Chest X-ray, PA view. Patient: 35 years old, sex M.
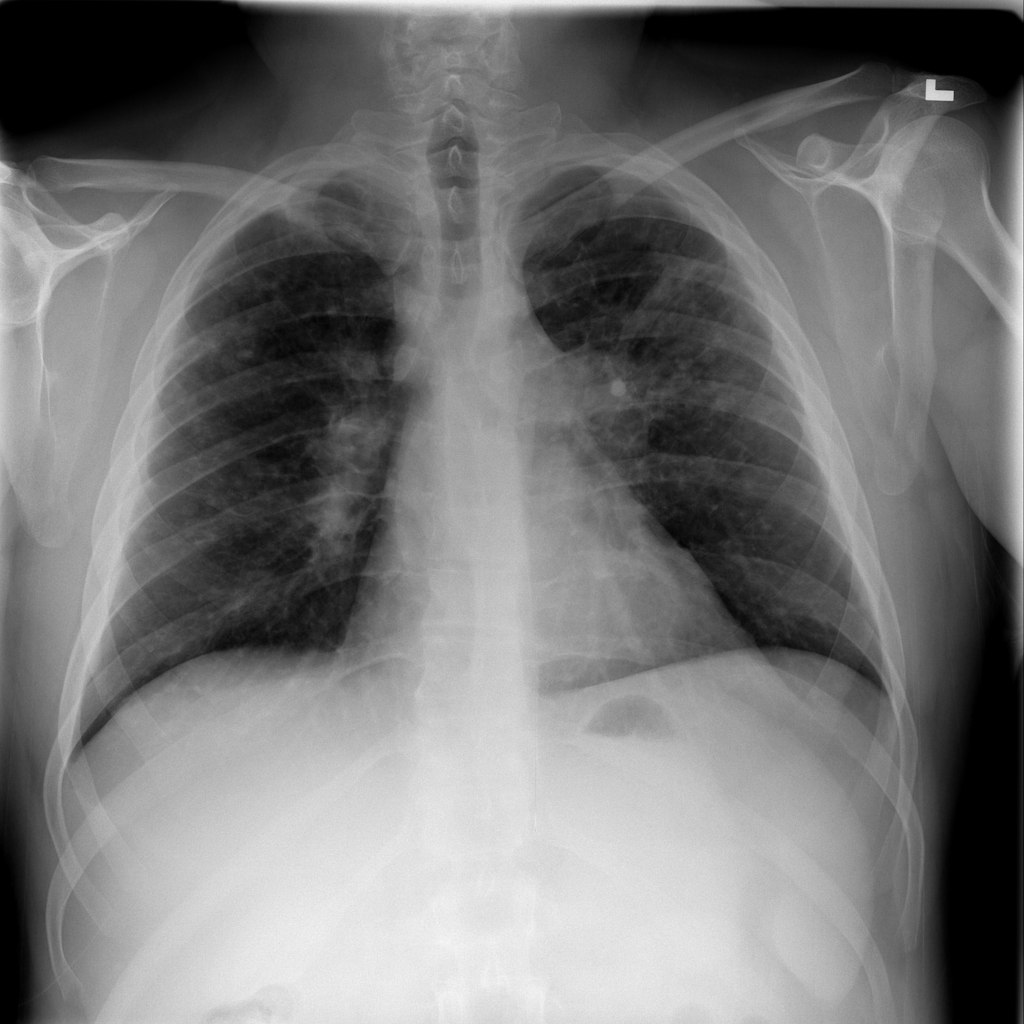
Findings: Infiltration, Nodule